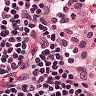
Metastatic tissue present: no